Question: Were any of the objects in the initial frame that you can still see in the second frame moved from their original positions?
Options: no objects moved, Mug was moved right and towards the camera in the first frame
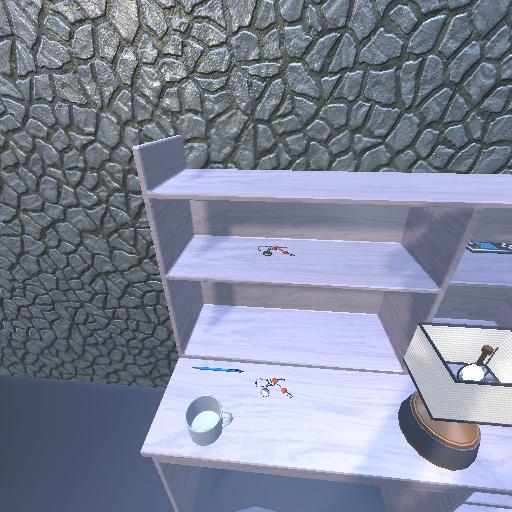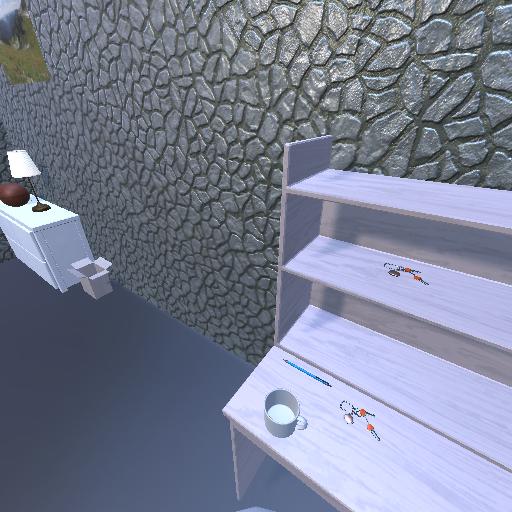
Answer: no objects moved